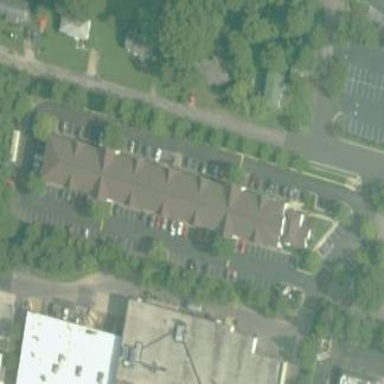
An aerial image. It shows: Commercial hotel building.